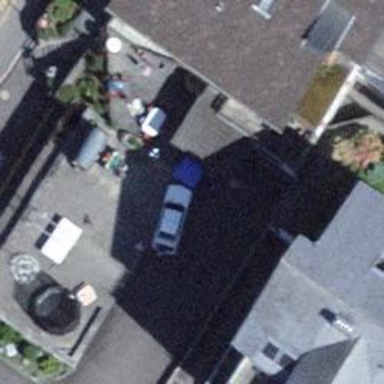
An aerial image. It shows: Group of garages.